Question: I have 'JSF 2.2', 'PrimeFaces 3.5', 'Spring 3.1.3', 'Hibernate 4.1', 'MySQL' web app.
On home.xhtml I have a tabview with 3 nested dataTables for 3 entities (Users, Computers, Applications) and CRUD buttons (see screenshot). Every button calls a dialog window with a form to add/edit/delete entity.
I will provide all code that is somehow associated with a problem (you may not need to check them all, I just made sure that every part of code you may be interested in is present below.)

Please, consider the following script for creating entities and their corresponding classes:
'''
CREATE TABLE computers (
computer_id INT AUTO_INCREMENT,
computer_name VARCHAR(15) NOT NULL,
ip_address VARCHAR(15) NOT NULL UNIQUE,
login VARCHAR(20) NOT NULL,
password VARCHAR(20) NOT NULL,
PRIMARY KEY(computer_id)
) ENGINE=InnoDB;
CREATE TABLE applications (
app_id INT AUTO_INCREMENT,
app_name VARCHAR(255) NOT NULL,
vendor_name VARCHAR(255) NOT NULL,
license_required TINYINT(1) NOT NULL,
PRIMARY KEY(app_id)
) ENGINE=InnoDB;
CREATE TABLE computer_app (
computer_id INT,
app_id INT,
FOREIGN KEY (computer_id)
REFERENCES computers(computer_id)
ON DELETE CASCADE,
FOREIGN KEY (app_id)
REFERENCES applications(app_id)
ON DELETE CASCADE
) ENGINE = InnoDB;
'''
Computer.class:
'''
@Entity
@Table(name="computers", catalog="adminportal")
public class Computer implements Serializable {
@Id @GeneratedValue(strategy=IDENTITY)
@Column(name="computer_id", unique=true, nullable=false)
private Integer computerId;
@Column(name="computer_name", nullable=false, length=15)
private String computerName;
@Column(name="ip_address", unique=true, nullable=false, length=15)
private String ipAddress;
@Column(name="login", nullable=false, length=20)
private String login;
@Column(name="password", nullable=false, length=20)
private String password;
@OneToMany(fetch=FetchType.EAGER, mappedBy="computers")
private Set<ComputerApp> computerApps = new HashSet<>(0);
'''
Application.java:
'''
@Entity
@Table(name="applications", catalog="adminportal")
public class Application implements Serializable {
@Id @GeneratedValue(strategy=IDENTITY)
@Column(name="app_id", unique=true, nullable=false)
private Integer appId;
@Column(name="app_name", nullable=false)
private String appName;
@Column(name="vendor_name", nullable=false)
private String vendorName;
@Column(name="license_required", nullable=false, columnDefinition = "BIT", length = 1)
private boolean licenseRequired;
@OneToMany(fetch=FetchType.LAZY, mappedBy="applications")
private Set<ComputerApp> computerApps = new HashSet<>(0);
'''
ComputerApp.java
'''
@Entity
@Table(name="computer_app" ,catalog="adminportal")
public class ComputerApp implements Serializable {
@EmbeddedId
@AttributeOverrides( {
@AttributeOverride(name="computerId", column=@Column(name="computer_id") ),
@AttributeOverride(name="appId", column=@Column(name="app_id") ) } )
private ComputerAppId id;
@ManyToOne(fetch=FetchType.EAGER)
@JoinColumn(name="app_id", insertable=false, updatable=false)
private Application applications;
@ManyToOne(fetch=FetchType.EAGER)
@JoinColumn(name="computer_id", insertable=false, updatable=false)
private Computer computers;
'''
ComputerAppId.java:
'''
@Embeddable
public class ComputerAppId implements Serializable {
@Column(name = "computer_id")
private Integer computerId;
@Column(name = "app_id")
private Integer appId;
'''
home.xhtml:
'''
<p:tabView id="tab" orientation="left">
<p:tab title="Users" rendered="#{request.isUserInRole('ROLE_ADMIN')}">
<h:form id="form1">
<h:panelGrid columns="9" >
<p:commandButton type="button" value="Add" onclick="dlg1.show()" />
<p:commandButton id="editUser" type="button" value="Edit" onclick="dlg2.show()" disabled="#{homeBean.selectedUser == null}"/>
<p:commandButton id="deleteUser" type="button" onclick="confirmation1.show()" value="Delete" disabled="#{homeBean.selectedUser == null}"/>
<p:confirmDialog id="delete1" header="Confirmation" widgetVar="confirmation1" >
<p:commandButton value="Yes" update=":tab:users" process="@this" styleClass="ui-confirmdialog-yes" icon="ui-icon-check"
oncomplete="confirmation1.hide()" action="#{homeBean.deleteUser}" />
<p:commandButton value="No" onclick="confirmation1.hide()" type="button" styleClass="ui-confirmdialog-no" icon="ui-icon-close"/>
<f:facet name="message">
<p:outputPanel>
<h:outputFormat value="#{homeBean.deleteUserMsg}"/>
</p:outputPanel>
</f:facet>
</p:confirmDialog>
</h:panelGrid>
</h:form>
<p:dataTable id="users" var="user" value="#{homeBean.users}"
scrollable="true" scrollHeight="250" selectionMode="single"
selection="#{homeBean.selectedUser}" rowKey="#{user.userId}"
sortMode="single">
<p:ajax event="rowSelect" listener="#{homeBean.onUserRowSelect}" update=":tab:form1:deleteUser, :tab:form1:editUser, :tab:form1:delete1, :dlg2form:panel2"/>
<p:column headerText="Login" sortBy="#{user.login}">
<h:outputText value="#{user.login}"/>
</p:column>
<p:column headerText="Password" sortBy="#{user.password}">
<h:outputText value="#{user.password}"/>
</p:column>
<p:column headerText="Role" sortBy="#{user.role}">
<h:outputText value="#{user.role}"/>
</p:column>
<p:column headerText="Name" sortBy="#{user.firstName}">
<h:outputText value="#{user.firstName}"/>
</p:column>
<p:column headerText="Surname" sortBy="#{user.lastName}">
<h:outputText value="#{user.lastName}"/>
</p:column>
</p:dataTable>
<ex:exporter target=":tab:users" fileName="Users"/>
</p:tab>
<p:tab title="Computers">
<h:form id="form2">
<h:panelGrid columns="9" rendered="#{request.isUserInRole('ROLE_ADMIN')}">
<p:commandButton type="button" value="Add" onclick="dlg3.show()"/>
<p:commandButton id="editComp" type="button" value="Edit" onclick="dlg4.show()" disabled="#{homeBean.selectedComputer == null}"/>
<p:commandButton id="deleteComp" type="button" onclick="confirmation2.show()" value="Delete" disabled="#{homeBean.selectedComputer == null}"/>
<p:confirmDialog id="delete2" header="Confirmation"
severity="alert" widgetVar="confirmation2">
<p:commandButton value="Yes" update=":tab:computers" process="@this" styleClass="ui-confirmdialog-yes" icon="ui-icon-check"
oncomplete="confirmation2.hide()" action="#{homeBean.deleteComputer}"/>
<p:commandButton value="No" onclick="confirmation2.hide()" type="button" styleClass="ui-confirmdialog-no" icon="ui-icon-close"/>
<f:facet name="message">
<p:outputPanel>
<h:outputFormat value="#{homeBean.deleteCompMsg}"/>
</p:outputPanel>
</f:facet>
</p:confirmDialog>
</h:panelGrid>
</h:form>
<p:dataTable id="computers" var="computer" value="#{homeBean.computers}"
scrollable="true" scrollHeight="250" selectionMode="single"
selection="#{homeBean.selectedComputer}" rowKey="#{computer.computerId}"
sortMode="single" >
<p:ajax event="rowSelect" listener="#{homeBean.onCompRowSelect}" update=":tab:form2:editComp, :tab:form2:deleteComp, :tab:form2:delete2, :dlg4form:panel4"/>
<p:column headerText="Login" sortBy="#{computer.login}">
<h:outputText value="#{computer.login}"/>
</p:column>
<p:column headerText="Password" sortBy="#{computer.password}">
<h:outputText value="#{computer.password}"/>
</p:column>
<p:column headerText="Name" sortBy="#{computer.computerName}" >
<h:outputText value="#{computer.computerName}"/>
</p:column>
<p:column headerText="IP address" sortBy="#{computer.ipAddress}">
<h:outputText value="#{computer.ipAddress}"/>
</p:column>
</p:dataTable>
<ex:exporter target=":tab:computers" fileName="Computers"/>
</p:tab>
<p:tab title="Applications">
<h:form id="form3" rendered="#{request.isUserInRole('ROLE_ADMIN')}">
<h:panelGrid columns="9">
<p:commandButton type="button" value="Add" onclick="dlg5.show()"/>
<p:commandButton id="editApp" type="button" value="Edit" onclick="dlg6.show()" disabled="#{homeBean.selectedApplication == null}"/>
<p:commandButton id="deleteApp" type="button" onclick="confirmation3.show()" value="Delete" disabled="#{homeBean.selectedApplication == null}"/>
<p:confirmDialog id="delete3" message="Are you sure you want to delete this application?" header="Confirmation"
severity="alert" widgetVar="confirmation3">
<p:commandButton value="Yes" update=":tab:applications" process="@this" styleClass="ui-confirmdialog-yes" icon="ui-icon-check"
oncomplete="confirmation3.hide()" action="#{homeBean.deleteApplication}"/>
<p:commandButton value="No" onclick="confirmation3.hide()" type="button" styleClass="ui-confirmdialog-no" icon="ui-icon-close"/>
<f:facet name="message">
<p:outputPanel>
<h:outputFormat value="#{homeBean.deleteAppMsg}"/>
</p:outputPanel>
</f:facet>
</p:confirmDialog>
</h:panelGrid>
</h:form>
<p:dataTable id="applications" var="app" value="#{homeBean.applications}"
scrollable="true" scrollHeight="250" selectionMode="single"
selection="#{homeBean.selectedApplication}" rowKey="#{app.appId}"
sortMode="single" >
<p:ajax event="rowSelect" listener="#{homeBean.onAppRowSelect}" update=":tab:form3:editApp, :tab:form3:deleteApp, :tab:form3:delete3, :dlg6form:panel6"/>
<p:column headerText="Name" sortBy="#{app.appName}">
<h:outputText value="#{app.appName}"/>
</p:column>
<p:column headerText="Vendor" sortBy="#{app.vendorName}" >
<h:outputText value="#{app.vendorName}"/>
</p:column>
<p:column headerText="License required" sortBy="#{app.licenseRequired}">
<h:outputText value="#{app.licenseRequired}"/>
</p:column>
</p:dataTable>
<ex:exporter target=":tab:applications" fileName="Applications" />
</p:tab>
</p:tabView>
<!--DIALOGS ARE NOT PRESENT SINCE POST IS TOO LONG-->
</h:body>
</ui:component>
'''
HomeBean.java:
'''
@Component
@Scope("session")
public class HomeBean extends BaseBean {
private static final String editUserBtn = "tab:form1:editUser";
private static final String deleteUserBtn = "tab:form1:deleteUser";
private static final String editCompBtn = "tab:form2:editComp";
private static final String deleteCompBtn = "tab:form2:deleteComp";
private static final String editAppBtn = "tab:form3:editApp";
private static final String deleteAppBtn = "tab:form3:deleteApp";
private List<User> users;
private List<Computer> computers;
private List<Application> applications;
private User selectedUser, newUser;
private Computer selectedComputer, newComputer;
private Application selectedApplication, newApplication;
private String deleteUserMsg, deleteCompMsg, deleteAppMsg;
private RequestContext rc;
@PostConstruct
public void init() {
setUsers(hibernateDBManager.getAllUsers());
setComputers(hibernateDBManager.getAllComputers());
setApplications(hibernateDBManager.getAllApplications());
newUser = new User();
newComputer = new Computer();
newApplication = new Application();
rc = RequestContext.getCurrentInstance();
}
public void addUser() throws NoSuchAlgorithmException {
if (hibernateDBManager.insertUser(newUser)) {
users.add(newUser);
newUser = new User();
updateUserButtons();
}
}
public void editUser() throws NoSuchAlgorithmException {
if (hibernateDBManager.updateUser(selectedUser)) {
users.set(users.indexOf(selectedUser), selectedUser);
selectedUser = null;
updateUserButtons();
}
}
public void deleteUser() throws IOException {
if (selectedUser != null) {
if (hibernateDBManager.deleteUserById(selectedUser.getUserId()) > 0) {
users.remove(selectedUser);
selectedUser = null;
updateUserButtons();
}
}
}
public void addComputer() {
if (newComputer != null && hibernateDBManager.insertComputer(newComputer)) {
computers.add(newComputer);
newComputer = new Computer();
updateCompButtons();
}
}
public void editComputer() {
if (hibernateDBManager.updateComputer(selectedComputer)) {
computers.set(computers.indexOf(selectedComputer), selectedComputer);
selectedComputer = null;
updateCompButtons();
}
}
public void deleteComputer() {
if (selectedComputer != null) {
if (hibernateDBManager.deleteComputerById(selectedComputer.getComputerId()) > 0) {
computers.remove(selectedComputer);
selectedComputer = null;
updateCompButtons();
}
}
}
public void addApplication() {
if (newApplication != null && hibernateDBManager.insertApplication(newApplication)) {
applications.add(newApplication);
newApplication = new Application();
updateAppButtons();
}
}
public void editApplication() {
if (hibernateDBManager.updateApplication(selectedApplication)) {
applications.set(applications.indexOf(selectedApplication), selectedApplication);
selectedApplication = null;
updateAppButtons();
}
}
public void deleteApplication() {
if (selectedApplication != null) {
if (hibernateDBManager.deleteApplicationById(selectedApplication.getAppId()) > 0) {
applications.remove(selectedApplication);
selectedApplication = null;
updateAppButtons();
}
}
}
public void onUserRowSelect(SelectEvent event) {
setSelectedUser((User) event.getObject());
setDeleteUserMsg("Are you sure you want to delete user "
+ selectedUser.getFirstName() + " " + selectedUser.getLastName() + "?");
}
public void onCompRowSelect(SelectEvent event) {
setSelectedComputer((Computer) event.getObject());
deleteCompMsg = "Are you sure you want to delete computer "
+ selectedComputer.getComputerName()
+ " (" + selectedComputer.getIpAddress() + ") ?";
}
public void onAppRowSelect(SelectEvent event) {
setSelectedApplication((Application) event.getObject());
deleteAppMsg = "Are you sure you want to delete application "
+ selectedApplication.getAppName() + "?";
}
protected void updateUserButtons() {
rc.update(editUserBtn);
rc.update(deleteUserBtn);
}
protected void updateCompButtons() {
rc.update(editCompBtn);
rc.update(deleteCompBtn);
}
protected void updateAppButtons() {
rc.update(editAppBtn);
rc.update(deleteAppBtn);
}
//Getters/setters
}
'''
My target is to find the best way to display Set values (Set in Computer) in a dataTable or somehow else manage adding and removing applications from/to selected computers.
Every answer is highly appreciated and responded quickly!
Thank you.
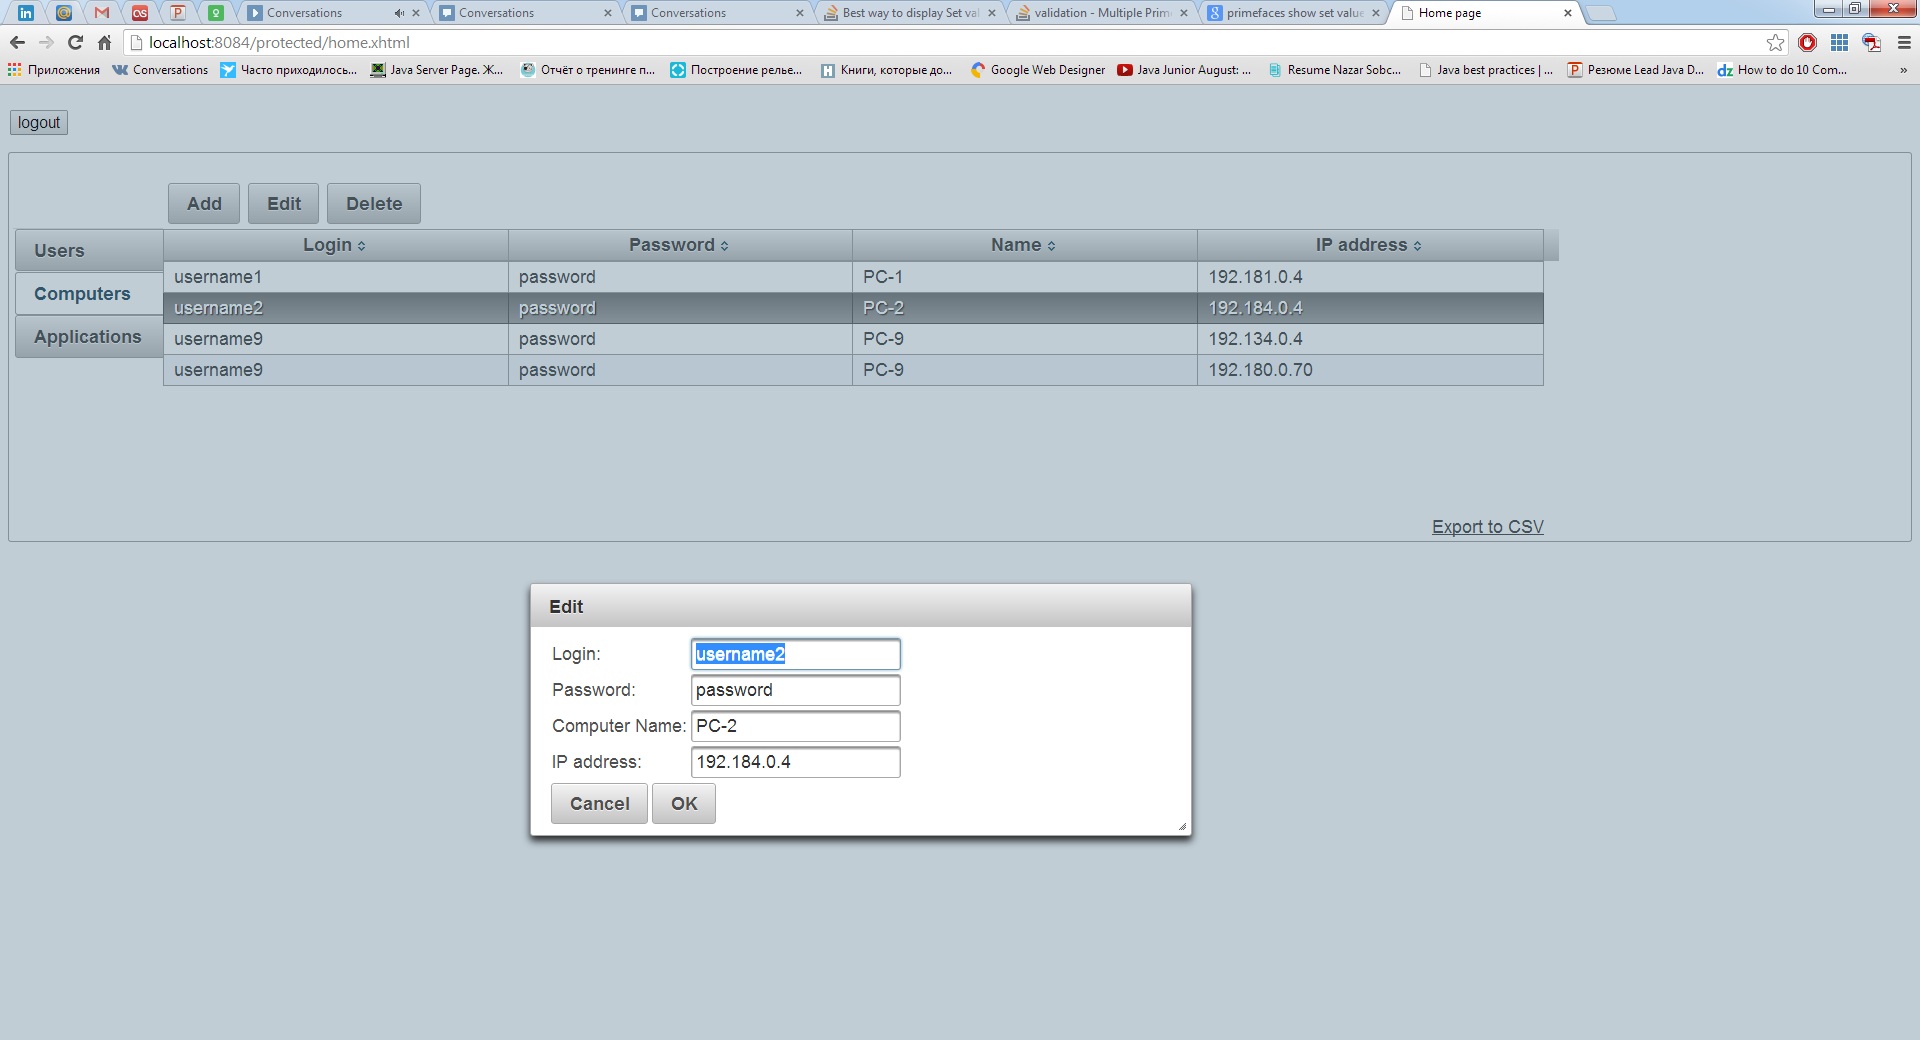
Answer: In the end I used PrimeFaces's '<picklist>' element as a best approach in my issue.